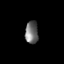
Tissue: prostate
Cell type: T cells
Senescence score: 0.3274
Nuclear area (px): 288
Mean DAPI intensity: 111.785